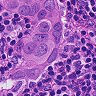
Metastatic tissue present: yes